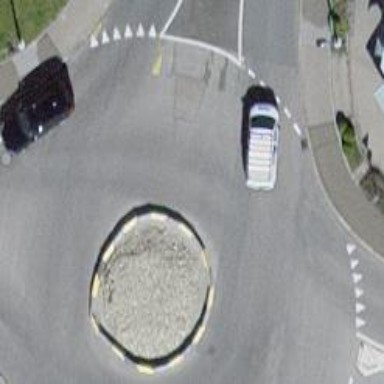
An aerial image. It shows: Tertiary road with asphalt surface leading to roundabout junction.